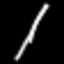
Label: line